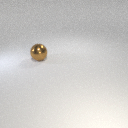
large brown metal sphere